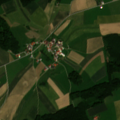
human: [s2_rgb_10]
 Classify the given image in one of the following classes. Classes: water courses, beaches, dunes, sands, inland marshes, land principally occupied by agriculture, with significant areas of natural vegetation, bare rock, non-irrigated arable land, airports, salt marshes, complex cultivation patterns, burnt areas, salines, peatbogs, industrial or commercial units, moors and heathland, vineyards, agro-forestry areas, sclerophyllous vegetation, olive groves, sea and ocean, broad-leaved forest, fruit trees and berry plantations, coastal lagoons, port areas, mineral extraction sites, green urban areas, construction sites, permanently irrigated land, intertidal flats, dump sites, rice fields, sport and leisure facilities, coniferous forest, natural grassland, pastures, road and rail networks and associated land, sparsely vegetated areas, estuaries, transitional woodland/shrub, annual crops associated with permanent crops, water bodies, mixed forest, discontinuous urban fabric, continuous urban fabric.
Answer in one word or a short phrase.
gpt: non-irrigated arable land, pastures, complex cultivation patterns, coniferous forest, mixed forest